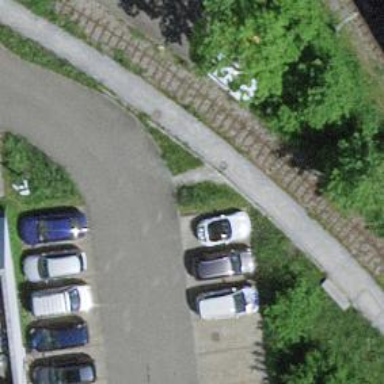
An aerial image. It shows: Disused railway spur with one track.